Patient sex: F
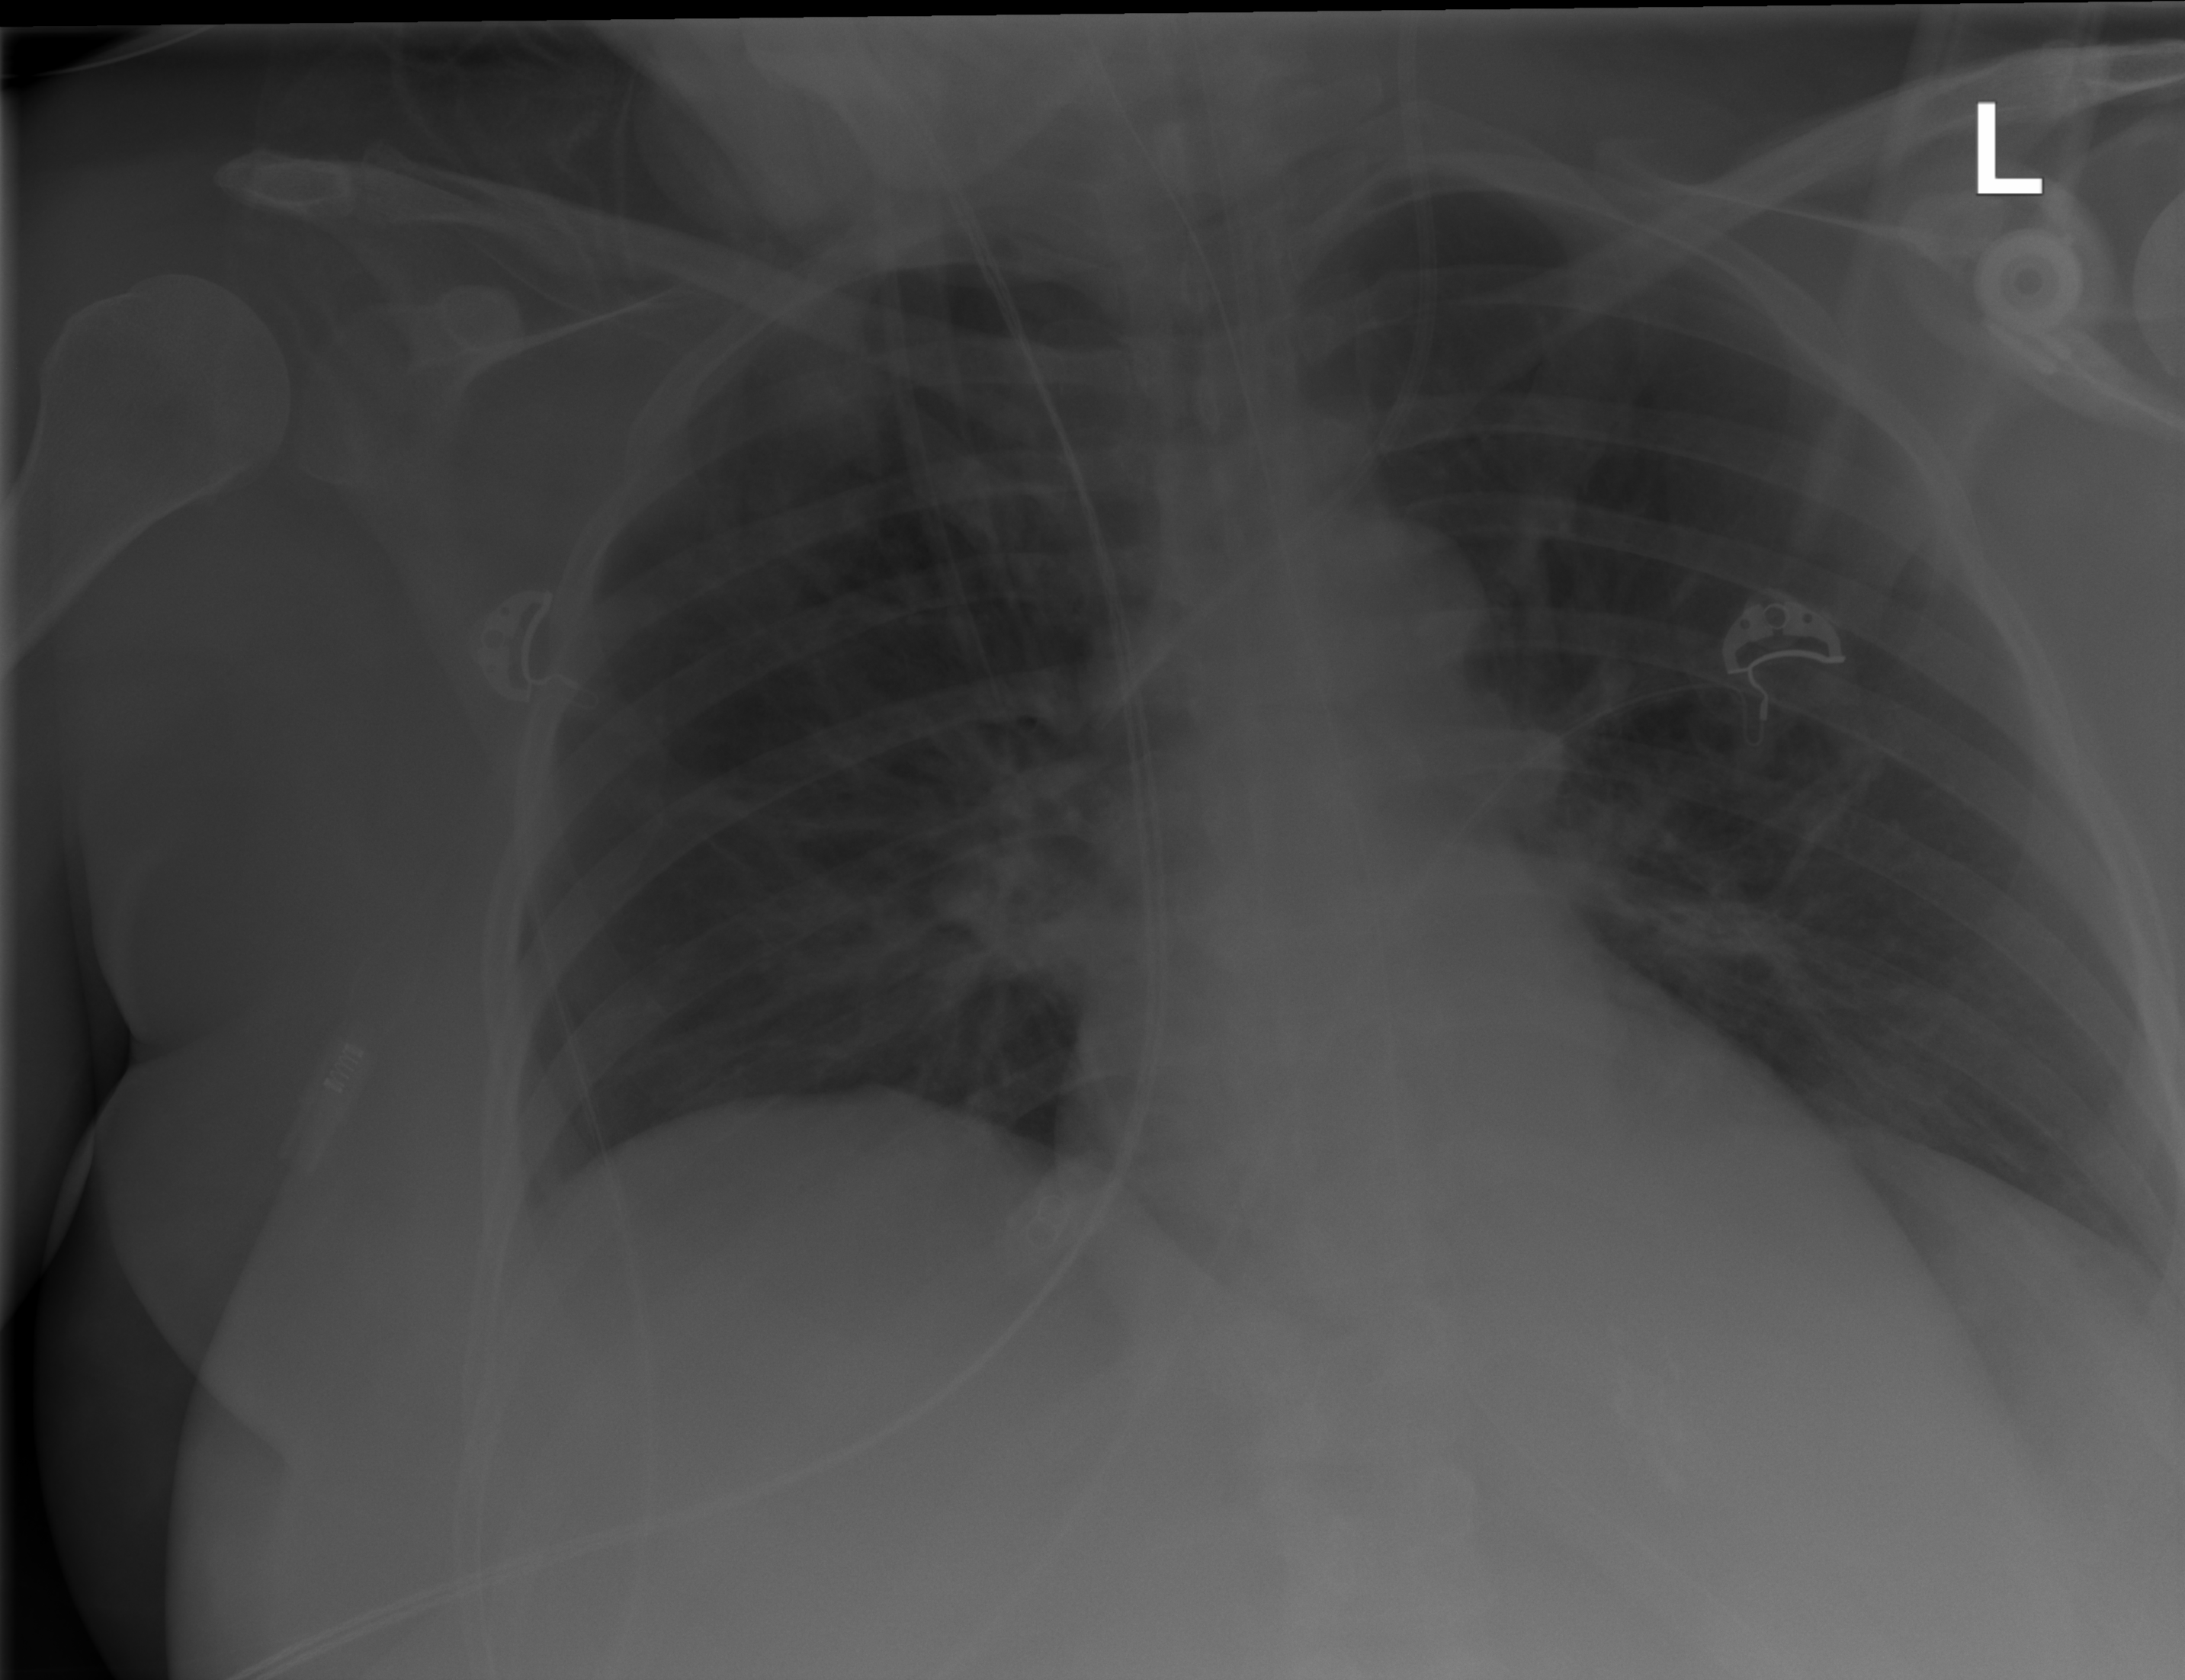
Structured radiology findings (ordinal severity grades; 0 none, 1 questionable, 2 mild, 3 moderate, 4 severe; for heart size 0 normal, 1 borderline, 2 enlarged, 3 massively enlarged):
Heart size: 2
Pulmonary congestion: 2
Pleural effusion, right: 0
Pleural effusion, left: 0
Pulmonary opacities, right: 0
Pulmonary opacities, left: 0
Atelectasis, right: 2
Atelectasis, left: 1